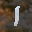
Label: 1